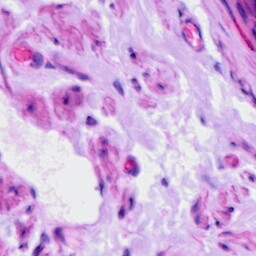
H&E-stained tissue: Ovarian